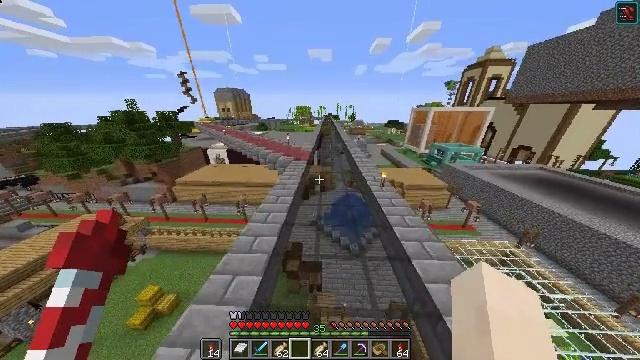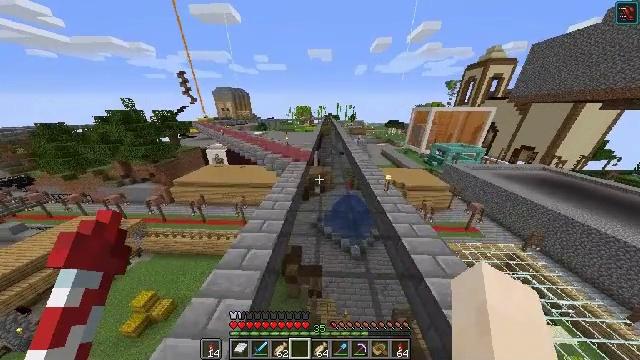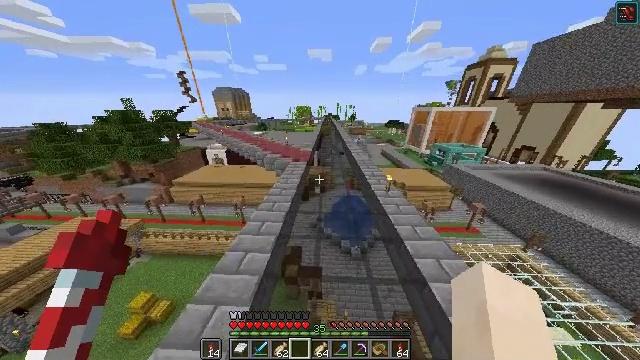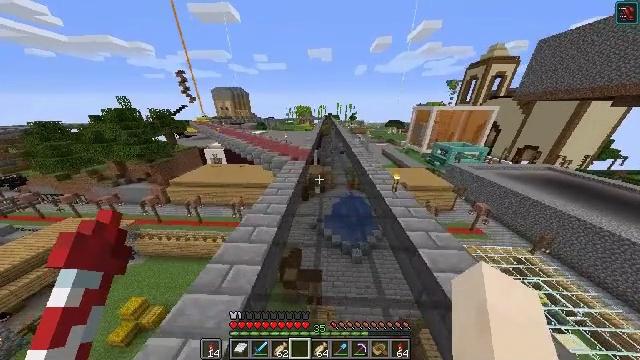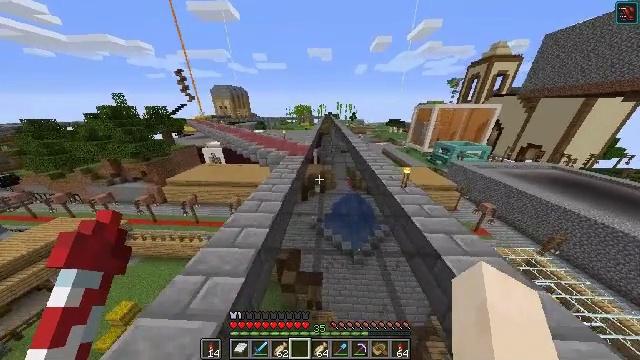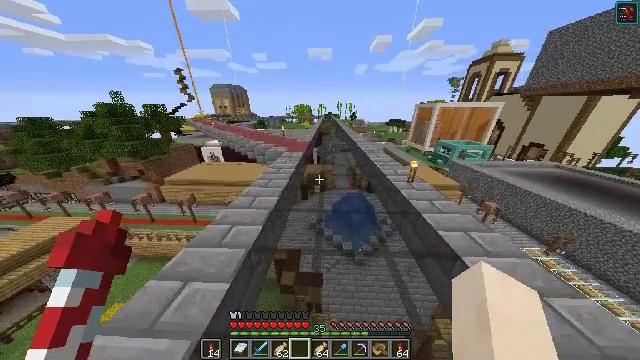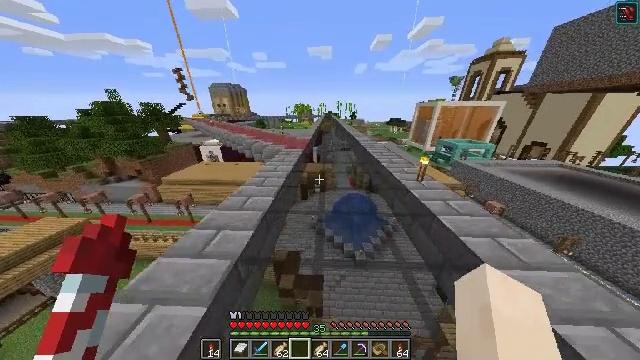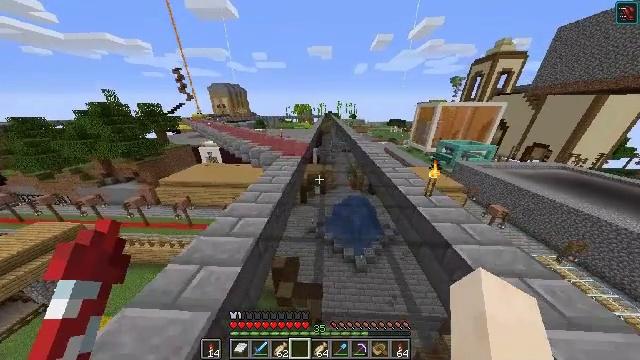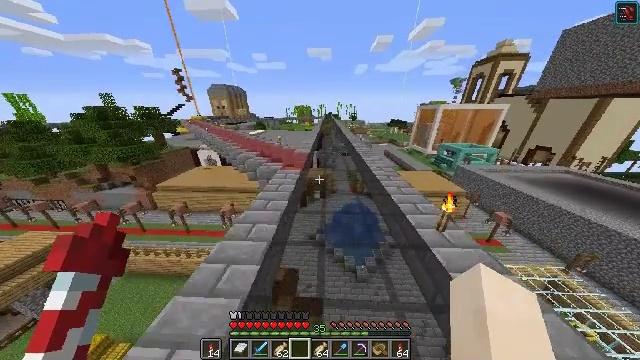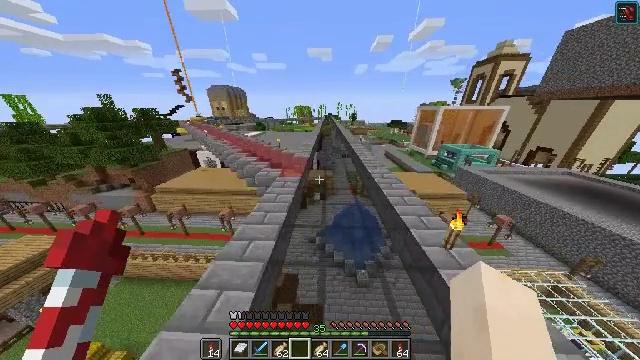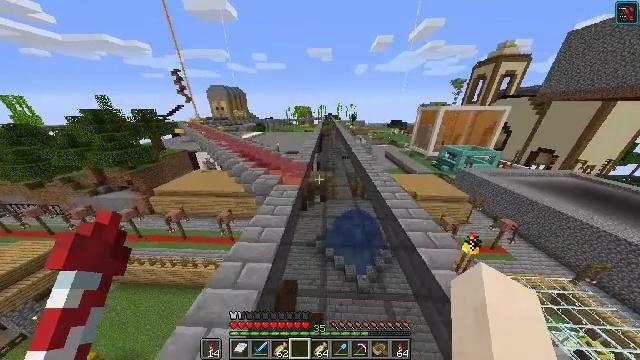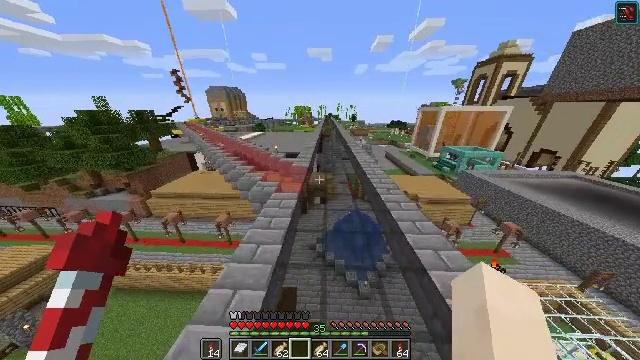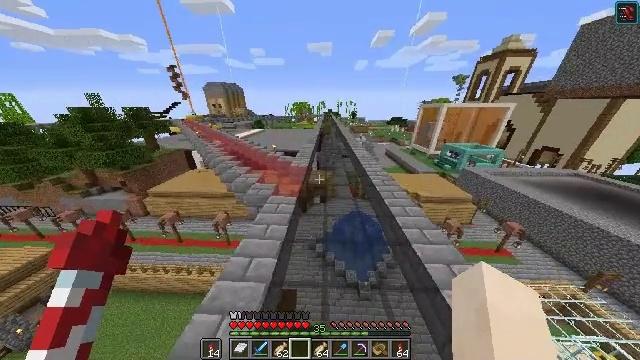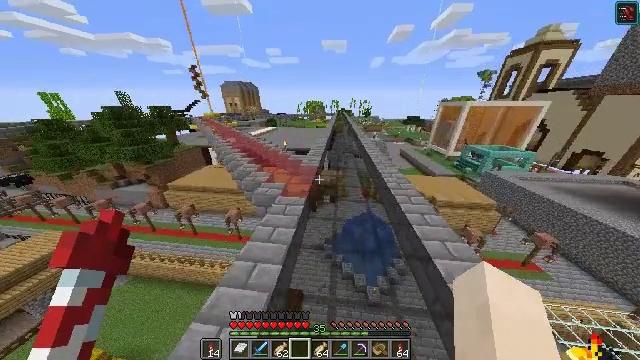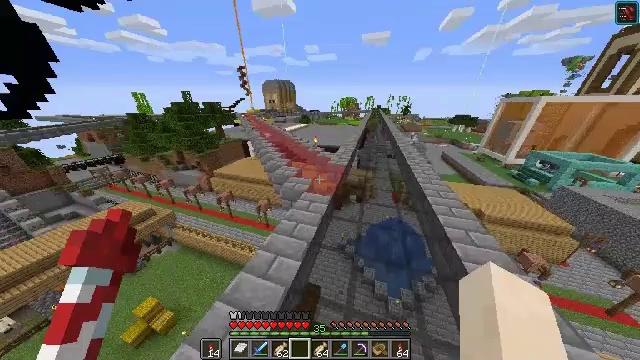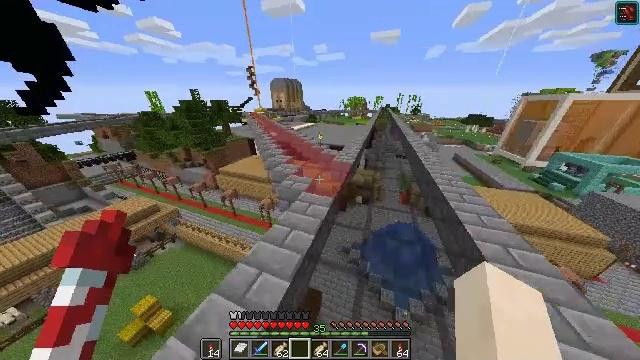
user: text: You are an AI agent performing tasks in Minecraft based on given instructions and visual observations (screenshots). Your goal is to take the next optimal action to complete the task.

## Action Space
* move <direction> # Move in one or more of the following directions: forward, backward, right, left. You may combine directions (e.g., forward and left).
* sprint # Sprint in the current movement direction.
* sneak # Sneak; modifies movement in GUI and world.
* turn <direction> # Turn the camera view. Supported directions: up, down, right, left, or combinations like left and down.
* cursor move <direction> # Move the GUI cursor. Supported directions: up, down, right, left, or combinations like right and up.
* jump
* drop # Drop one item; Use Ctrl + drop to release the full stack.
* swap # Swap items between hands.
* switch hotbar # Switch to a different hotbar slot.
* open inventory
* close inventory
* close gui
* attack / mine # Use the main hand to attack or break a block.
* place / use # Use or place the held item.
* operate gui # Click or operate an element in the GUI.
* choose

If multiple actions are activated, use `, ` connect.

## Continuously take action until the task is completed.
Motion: motion action
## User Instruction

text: Craft a map in the crafting table with paper and a compass.
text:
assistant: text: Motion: move forward, jump
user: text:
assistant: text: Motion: move forward, jump
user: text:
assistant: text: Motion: move forward, jump
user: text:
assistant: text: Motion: move forward, jump
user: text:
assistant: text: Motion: move forward, jump
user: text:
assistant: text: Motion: move forward, jump
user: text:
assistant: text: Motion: move forward, jump
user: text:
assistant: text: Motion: move forward, jump
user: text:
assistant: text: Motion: move forward, jump
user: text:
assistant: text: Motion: move forward, jump
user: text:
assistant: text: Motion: move forward, jump
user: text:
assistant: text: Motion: move forward, turn down, jump
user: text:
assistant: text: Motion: move forward, turn left, jump
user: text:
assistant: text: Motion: move forward, turn left, jump
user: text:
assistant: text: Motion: move forward, turn left, jump
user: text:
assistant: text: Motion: move forward, turn left, jump
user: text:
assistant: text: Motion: move forward, turn left, jump
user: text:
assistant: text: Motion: move forward, jump
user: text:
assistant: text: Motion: move forward, jump
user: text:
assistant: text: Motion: move forward, turn left, jump
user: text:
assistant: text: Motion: move forward, turn left and up, jump
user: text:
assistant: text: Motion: move forward, jump
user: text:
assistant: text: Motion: move forward, jump
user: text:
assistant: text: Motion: move forward, turn up, jump
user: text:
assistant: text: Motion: move forward, turn up, jump
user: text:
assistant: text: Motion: move forward, jump
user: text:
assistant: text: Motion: move forward, turn up, jump
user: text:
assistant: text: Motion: move forward, turn left and up, jump
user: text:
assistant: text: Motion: move forward, turn up, jump
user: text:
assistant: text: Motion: move forward, turn up, jump